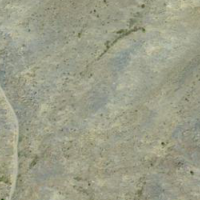
EUNIS habitat code: 31
Species observed at this site:
Silene acaulis